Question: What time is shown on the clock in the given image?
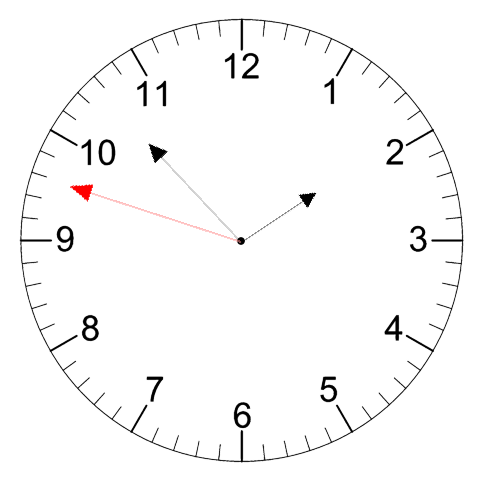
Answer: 01:52:48